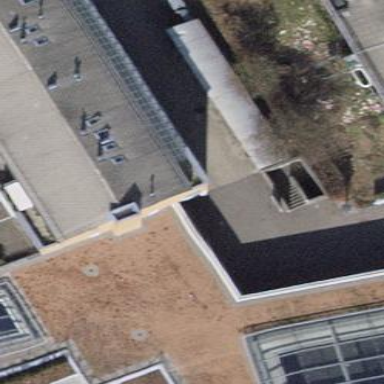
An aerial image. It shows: Bicycle parking facility located on the roof of building.